Aerial crown-view tile of a tropical tree (Barro Colorado Island, Panama), acquired 20250915:
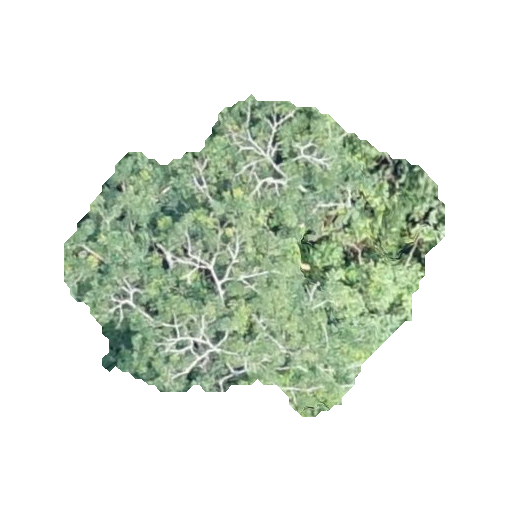
Species: Sapium glandulosum
GBIF accepted scientific name: Sapium glandulosum
Crown area: 116.986 m²